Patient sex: M
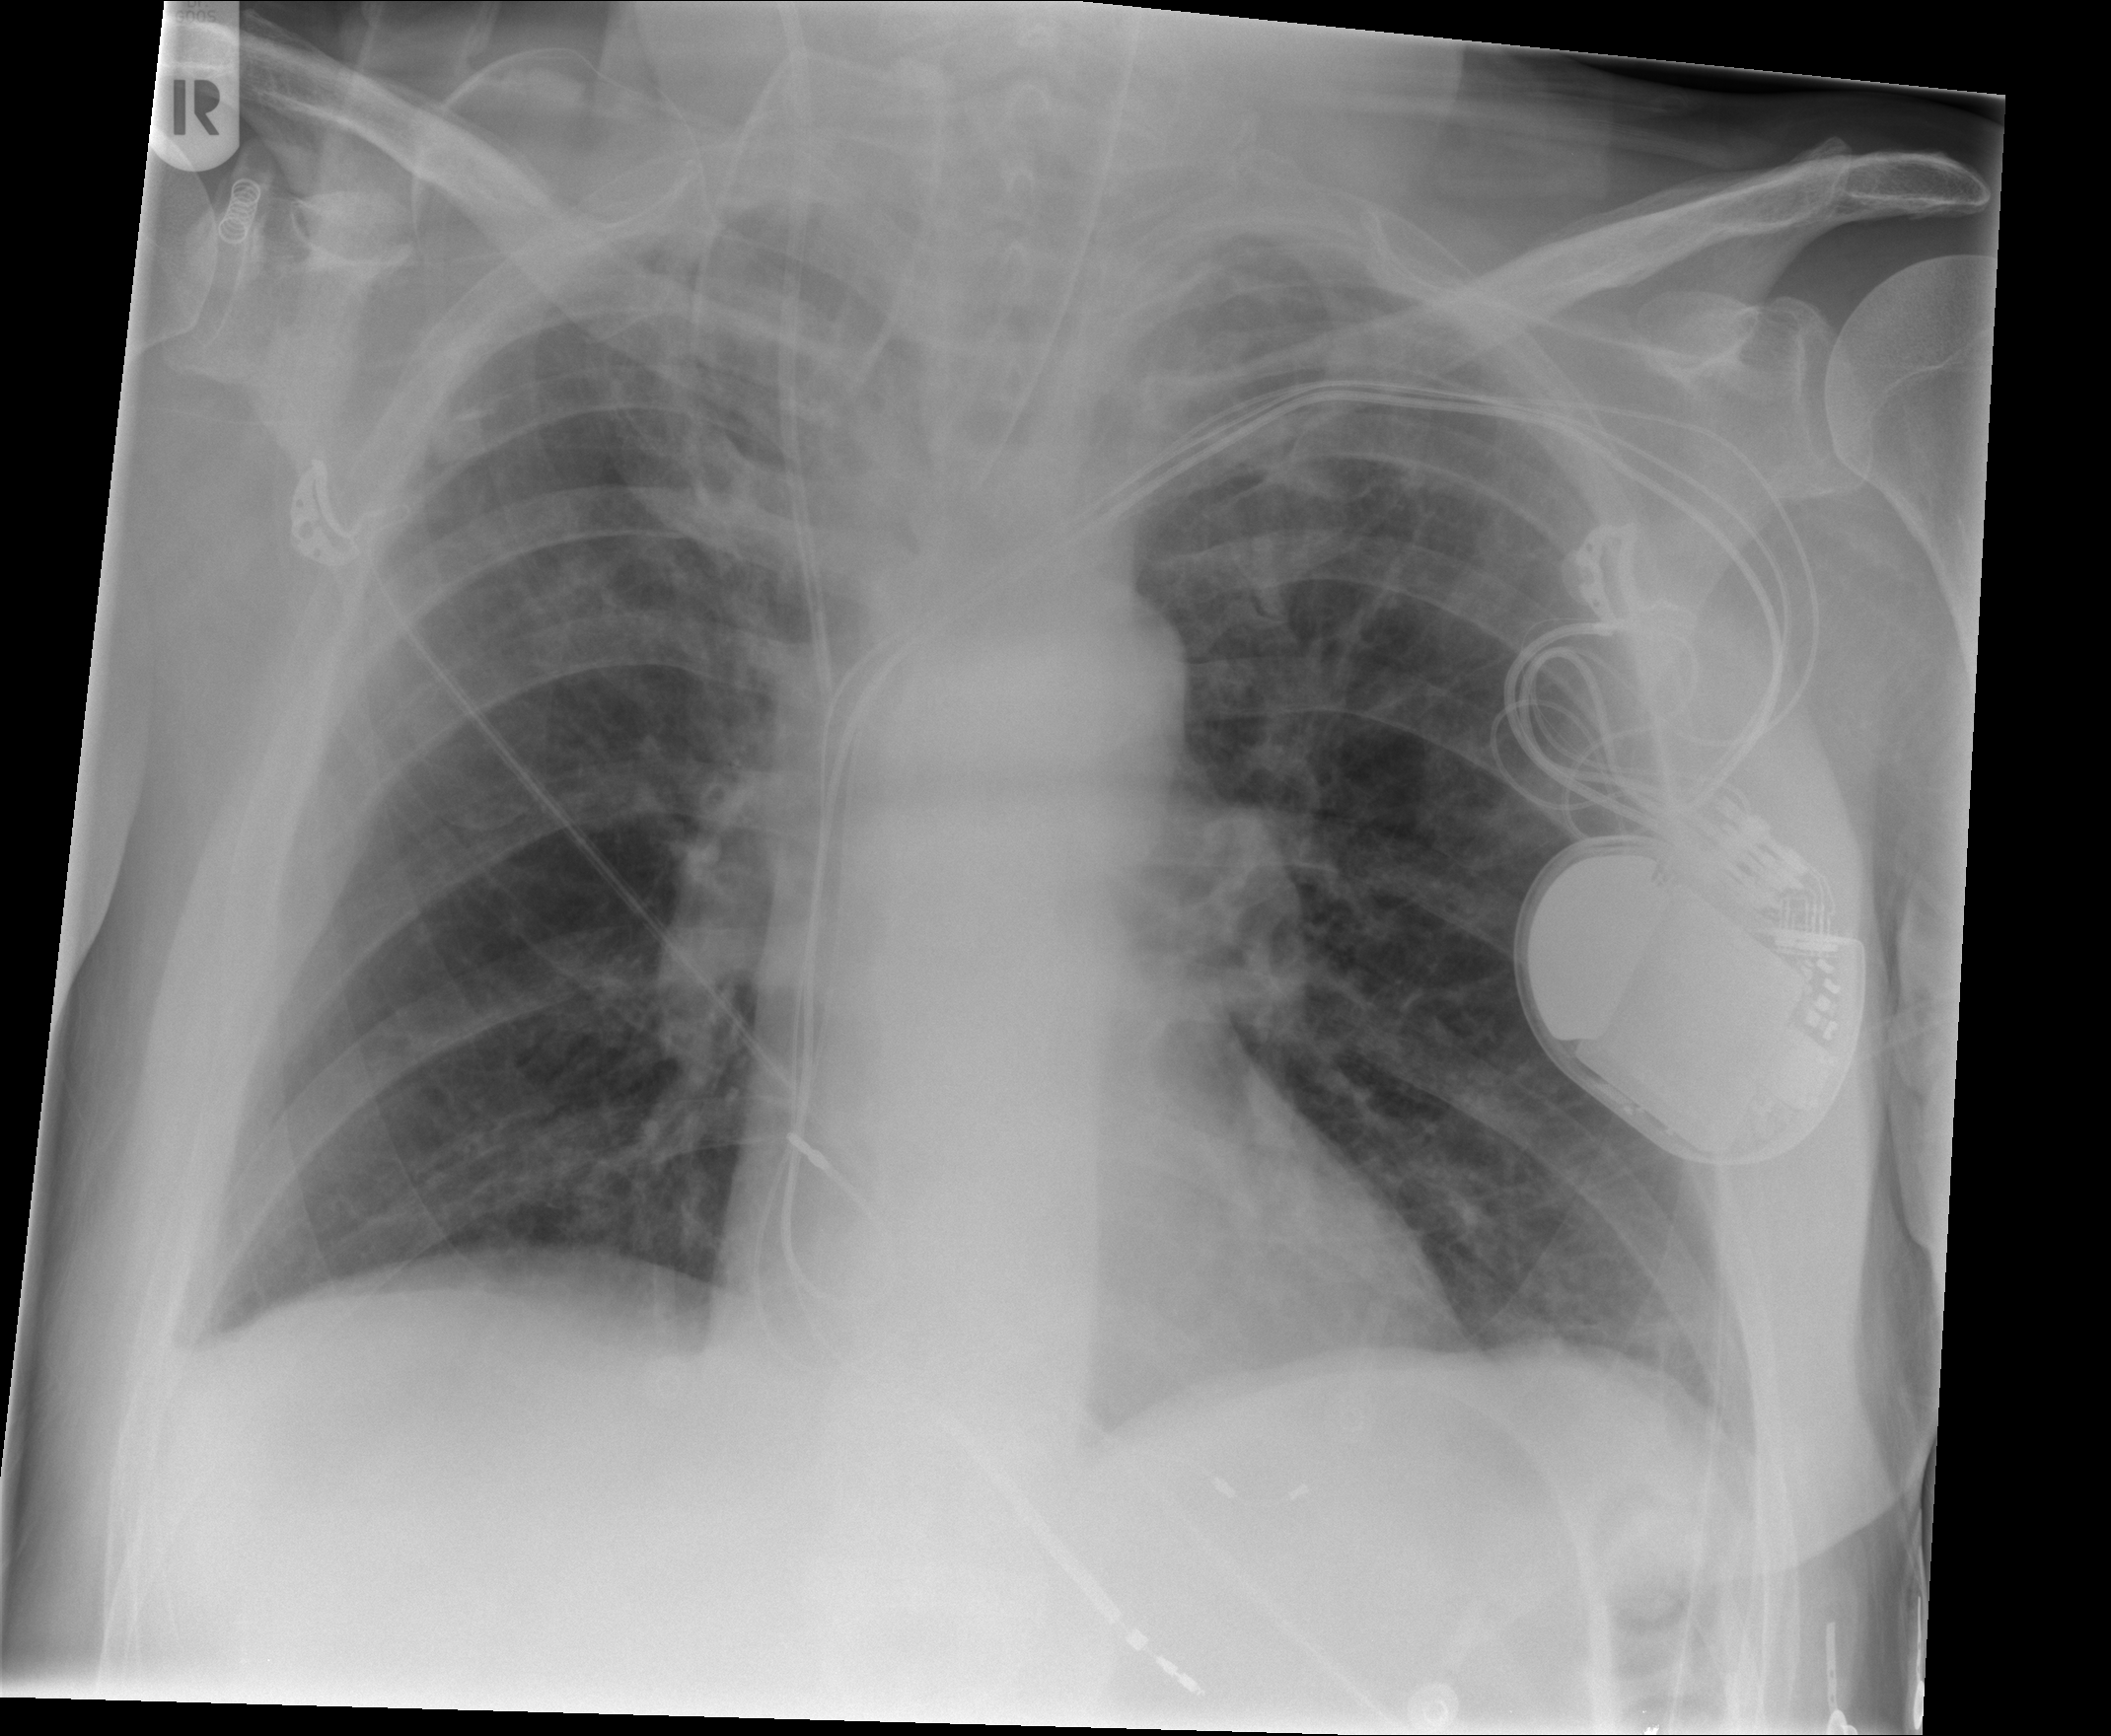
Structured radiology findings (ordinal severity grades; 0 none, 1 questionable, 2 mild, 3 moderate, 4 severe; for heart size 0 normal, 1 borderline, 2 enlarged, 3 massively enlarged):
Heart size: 0
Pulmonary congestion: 0
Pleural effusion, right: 2
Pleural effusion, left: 2
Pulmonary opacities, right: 0
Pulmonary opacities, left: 0
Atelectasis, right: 2
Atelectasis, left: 2